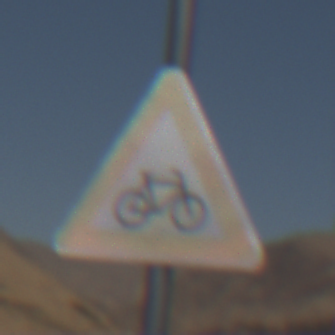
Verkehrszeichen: RadverkehrLinks
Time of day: Midday
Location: Outdoor (Nature)
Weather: Clear
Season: NotSpecified
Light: Natural